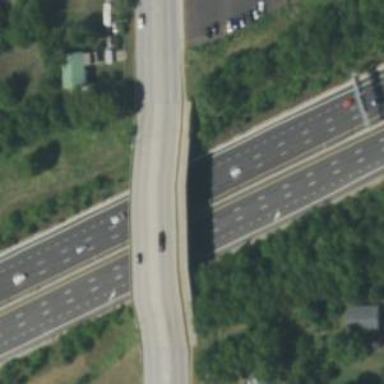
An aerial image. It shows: Toll gantry on the road.